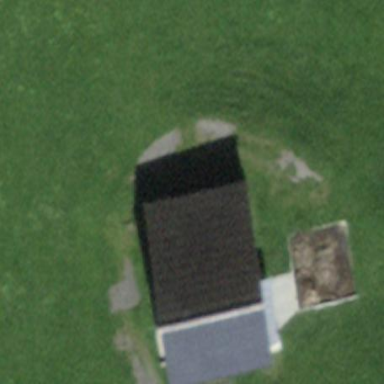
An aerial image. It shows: Barn.